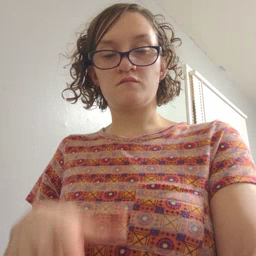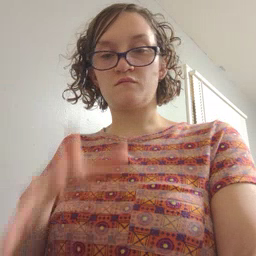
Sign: yesterday